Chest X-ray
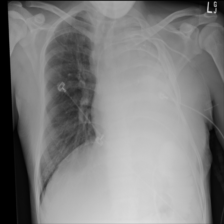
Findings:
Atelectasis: negative
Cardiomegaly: negative
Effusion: negative
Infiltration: negative
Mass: negative
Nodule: negative
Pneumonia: negative
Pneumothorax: negative
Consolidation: negative
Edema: negative
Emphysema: negative
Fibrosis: negative
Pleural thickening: negative
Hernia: negative